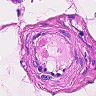
Metastatic tissue present: no